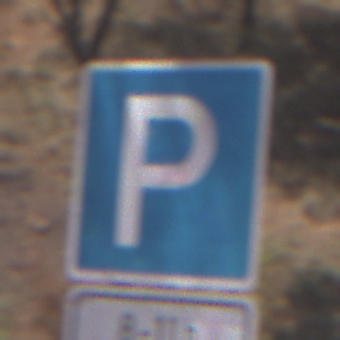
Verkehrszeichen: Parken
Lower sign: ZeitangabenOhneBeschraenkungAufWochentage2
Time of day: Midday
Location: Outdoor (RoadRail)
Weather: Clear
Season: NotSpecified
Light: Natural